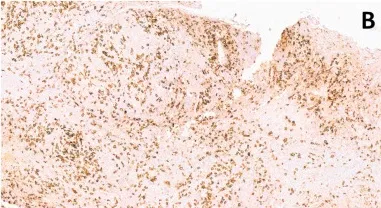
Histological examination of the lower right eyelid incisional biopsy. The infiltrate is composed mainly of T-lymphocytes (CD3.
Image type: pathology (immunostaining)